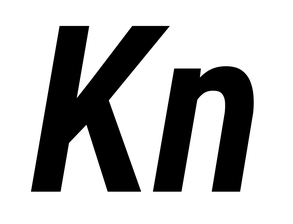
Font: Roboto-Italic_Condensed_SemiBold_Italic